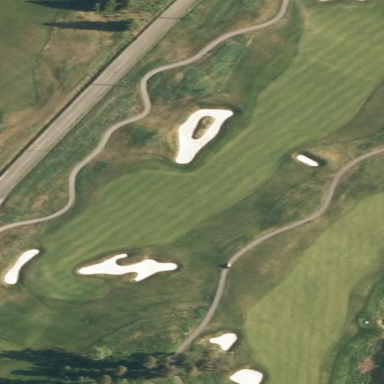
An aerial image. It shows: Rough grassy area used for golf.